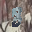
Label: 8